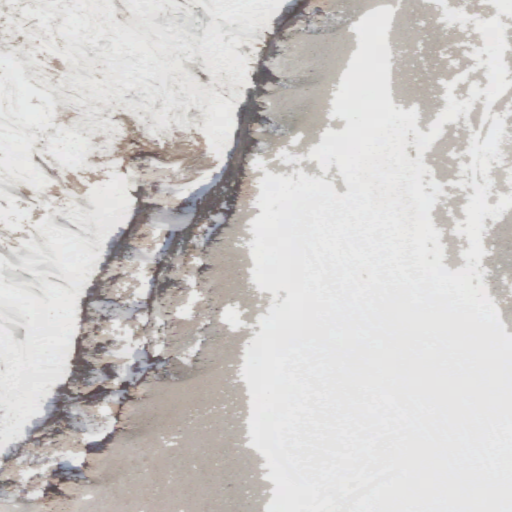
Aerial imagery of ridge(s) in Washington named Wapowety Cleaver containing barren land and snow